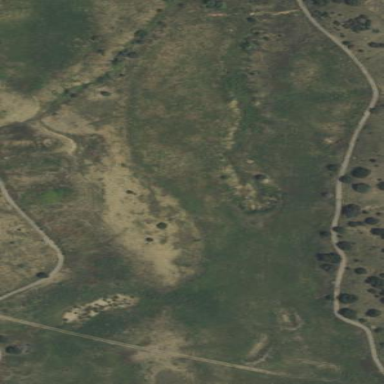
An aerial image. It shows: Rough area in golf course.